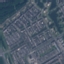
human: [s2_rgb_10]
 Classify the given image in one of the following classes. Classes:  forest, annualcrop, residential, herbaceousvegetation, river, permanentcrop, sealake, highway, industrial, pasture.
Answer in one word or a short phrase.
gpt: Residential